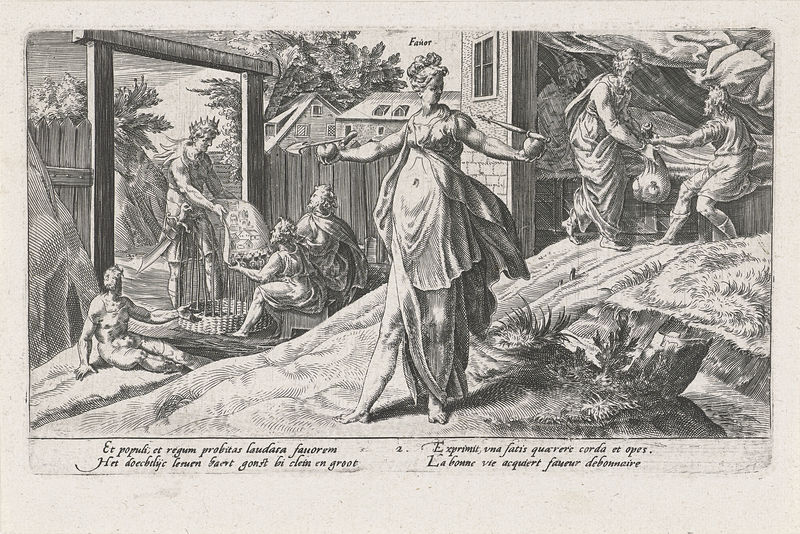
Titel: Van hoog tot laag wordt de mens beloond voor zijn deugdzaamheid
Künstler: Dirck Volckertsz Coornhert
Standort: Amsterdam
Institution: Rijksmuseum
Schlagwörter: stadt, frau, männer, gras, haus, wiese, zaun, teppich, häuser, krone, garten, apfel, herrschaft, korb, buch, druck, holzstich, stich, schwarzweiß, allegorie, buchseite, kupferstich, baumstumpf, zepter, holztor, latein, vergleich, furor, frau häuser tor hang